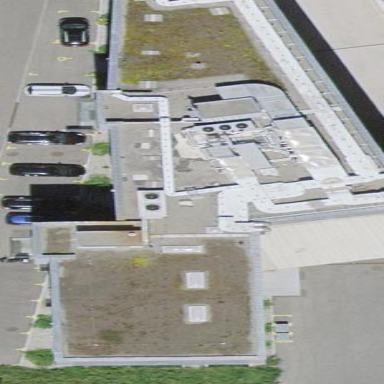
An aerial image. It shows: Commercial building.